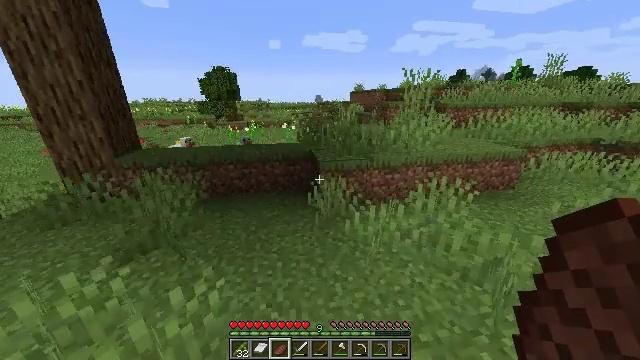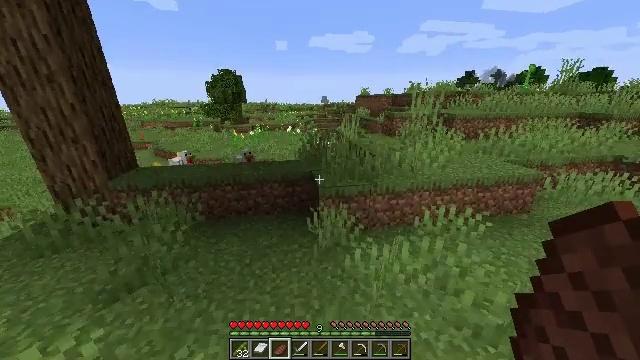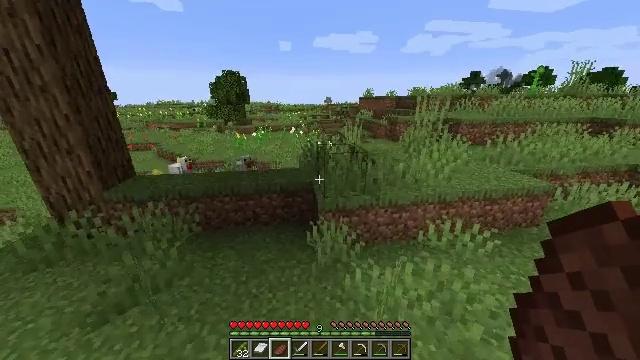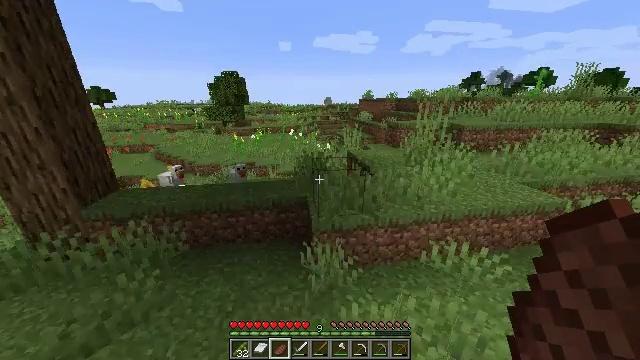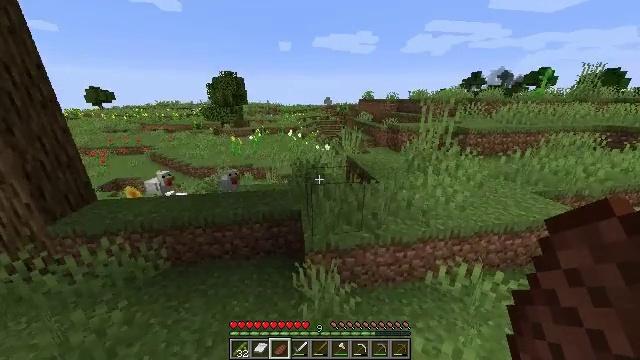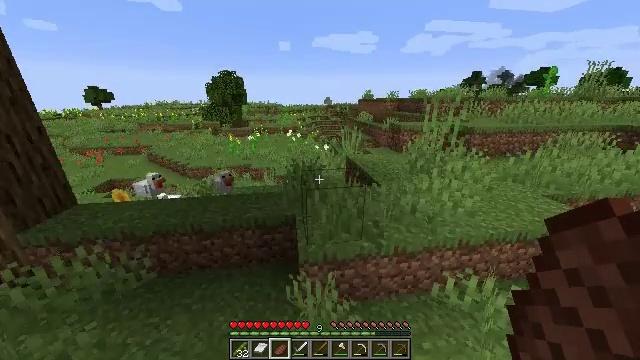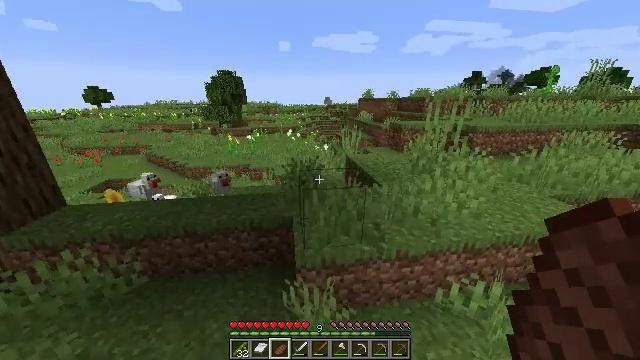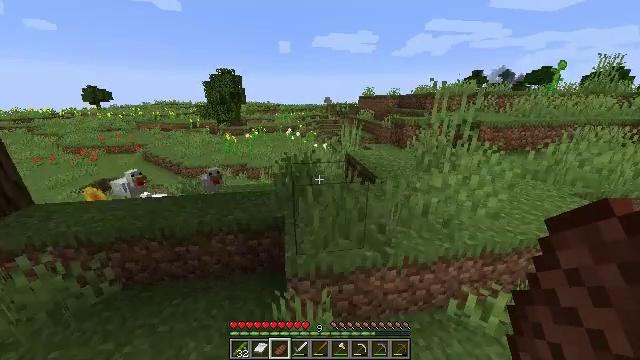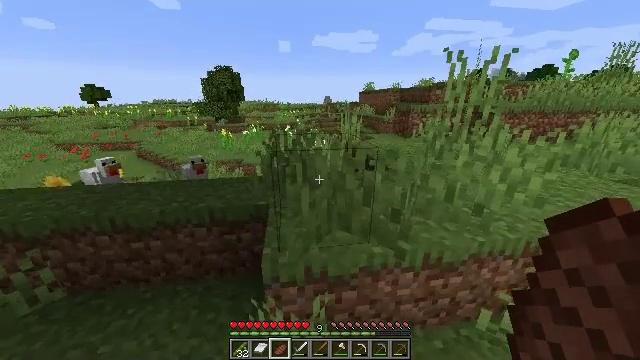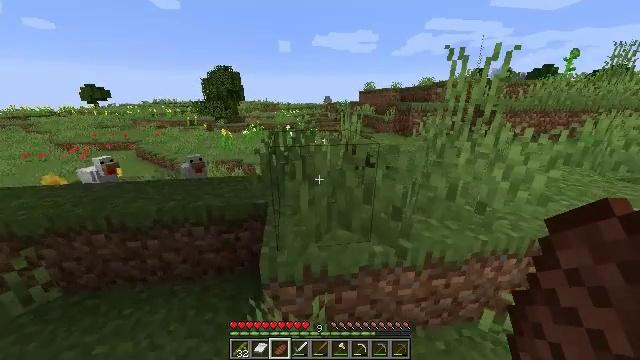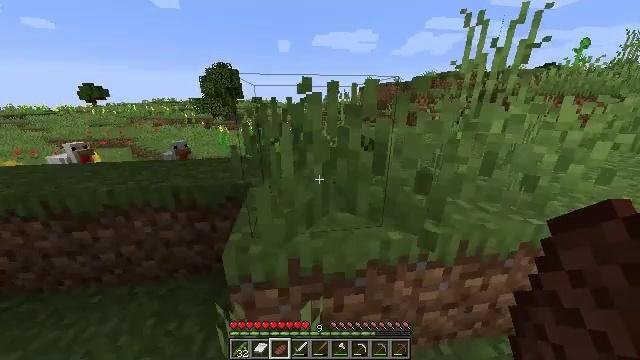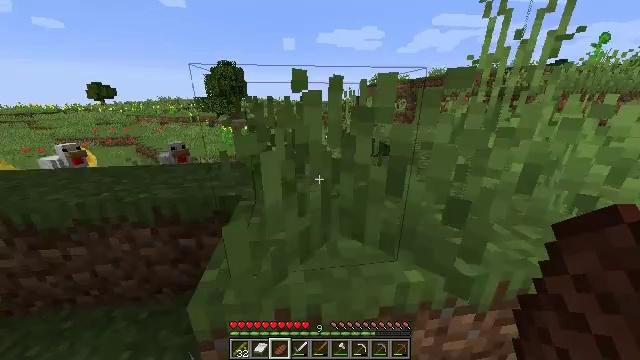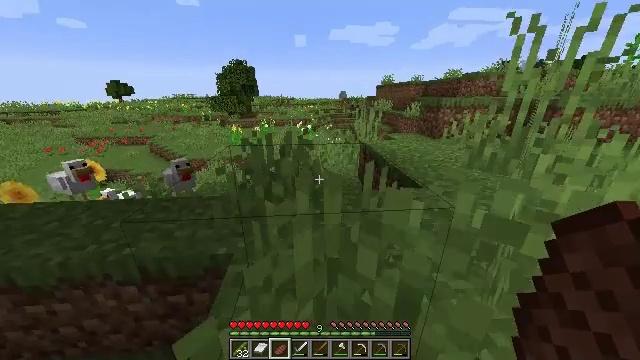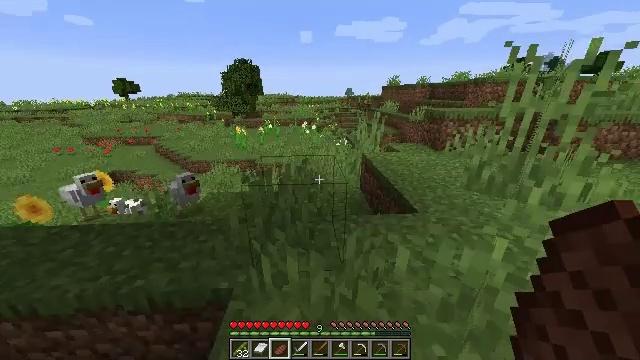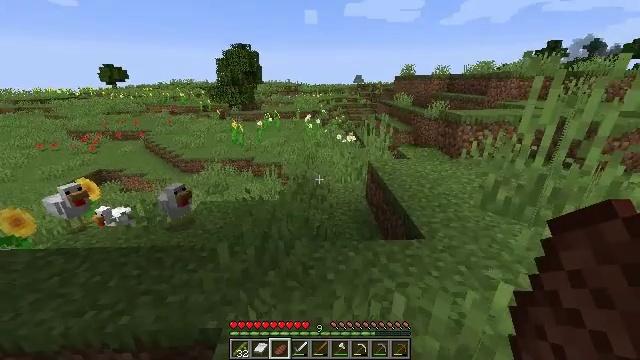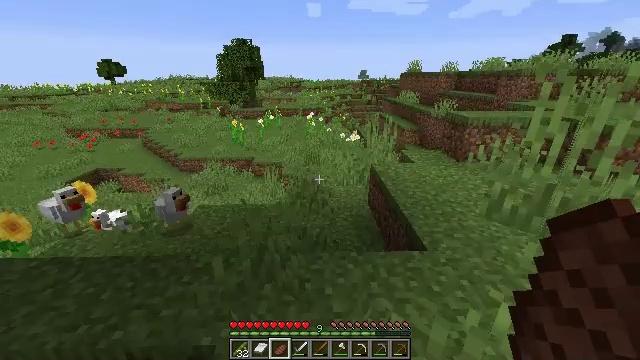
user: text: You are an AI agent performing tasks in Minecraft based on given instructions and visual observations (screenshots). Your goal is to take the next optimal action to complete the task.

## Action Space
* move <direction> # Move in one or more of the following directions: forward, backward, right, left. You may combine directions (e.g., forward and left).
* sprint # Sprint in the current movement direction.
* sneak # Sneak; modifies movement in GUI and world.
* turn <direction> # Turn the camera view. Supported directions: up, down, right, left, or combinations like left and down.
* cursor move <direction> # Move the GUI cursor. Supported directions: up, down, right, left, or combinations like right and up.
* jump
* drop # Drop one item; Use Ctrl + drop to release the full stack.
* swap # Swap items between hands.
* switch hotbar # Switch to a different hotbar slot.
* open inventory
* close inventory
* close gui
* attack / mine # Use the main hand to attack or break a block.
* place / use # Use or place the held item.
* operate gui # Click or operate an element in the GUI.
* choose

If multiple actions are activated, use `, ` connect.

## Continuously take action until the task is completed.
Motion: motion action
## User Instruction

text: Mine the sweet berry bush.
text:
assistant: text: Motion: move forward, turn left, jump
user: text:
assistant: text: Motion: move forward, sprint, jump
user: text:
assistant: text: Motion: move forward, sprint, jump
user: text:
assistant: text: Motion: move forward, sprint, jump
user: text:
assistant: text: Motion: move forward, jump
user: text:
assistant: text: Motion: move forward, jump
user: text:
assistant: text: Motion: move forward, jump
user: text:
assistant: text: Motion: move forward, jump
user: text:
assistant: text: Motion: move forward, jump
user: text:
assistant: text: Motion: move forward, jump
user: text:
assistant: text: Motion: move forward, turn left, jump
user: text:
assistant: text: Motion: move forward, sprint, turn left, jump
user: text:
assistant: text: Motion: move forward, sprint, turn left, jump
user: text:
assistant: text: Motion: move forward, turn left, jump
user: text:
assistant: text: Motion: move forward, jump
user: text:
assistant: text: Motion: move forward, turn left and down, jump
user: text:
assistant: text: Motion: move forward, turn left, jump
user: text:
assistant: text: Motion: move forward, turn left and down, jump
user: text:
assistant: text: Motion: move forward, sprint, turn left and down, jump
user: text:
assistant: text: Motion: move forward, sprint, turn left and down, jump
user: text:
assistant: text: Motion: move forward, sprint, turn left and down, jump
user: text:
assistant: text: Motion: move forward, sprint, turn down, jump
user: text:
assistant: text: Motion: move forward, jump
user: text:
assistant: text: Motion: move forward, jump
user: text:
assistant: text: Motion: move forward
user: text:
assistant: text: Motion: move forward
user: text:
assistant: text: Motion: move forward
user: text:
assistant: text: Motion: move forward
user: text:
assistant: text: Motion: move forward
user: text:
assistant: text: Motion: move forward